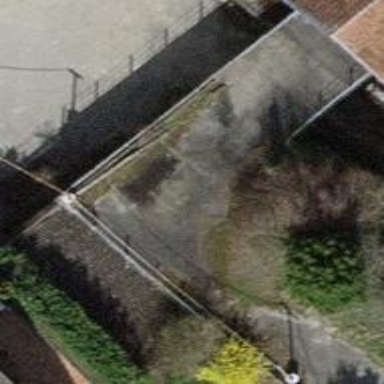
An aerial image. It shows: View of roof of building.